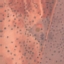
Land use / land cover: PermanentCrop